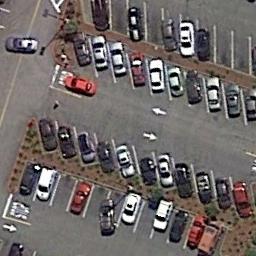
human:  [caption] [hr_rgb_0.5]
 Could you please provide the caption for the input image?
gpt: The parking lot has some neatly arranged cars of different colors .

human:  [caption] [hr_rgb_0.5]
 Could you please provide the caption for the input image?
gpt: There are some cars on the parking lot .

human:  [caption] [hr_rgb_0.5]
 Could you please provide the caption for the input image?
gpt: Many cars of different styles and colors are on the parking lot .

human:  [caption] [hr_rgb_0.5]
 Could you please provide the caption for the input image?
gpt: Four rows of cars were parked in the open space in front of the building .

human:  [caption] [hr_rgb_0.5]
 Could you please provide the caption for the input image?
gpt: There are brown lawns and some cars on the parking lot .